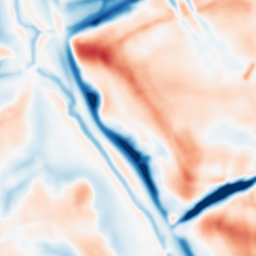
Category: multiscale
Decomposition family: dog_multiscale
Decomposition parameters: sigma_ratio: 1.6
n_scales: 4
base_sigma: 2
Upsampling method: quartic
Upsampling parameters: scale: 8
Upsampling scale: 8